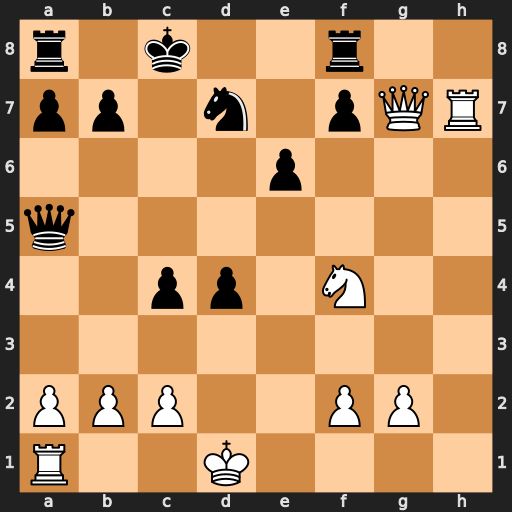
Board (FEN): r1k2r2/pp1n1pQR/4p3/q7/2pp1N2/8/PPP2PP1/R2K4
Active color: w
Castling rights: -
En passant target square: -
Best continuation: Nxe6 Qf5 Nxf8